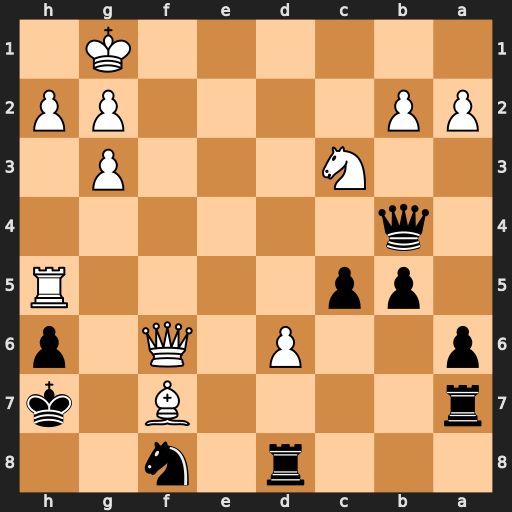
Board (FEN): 3r1n2/r4B1k/p2P1Q1p/1pp4R/1q6/2N3P1/PP4PP/6K1
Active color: b
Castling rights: -
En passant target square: -
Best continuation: Qd4+ Qxd4 cxd4